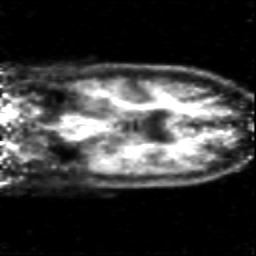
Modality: PET
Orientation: coronal
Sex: male
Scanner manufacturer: siemens